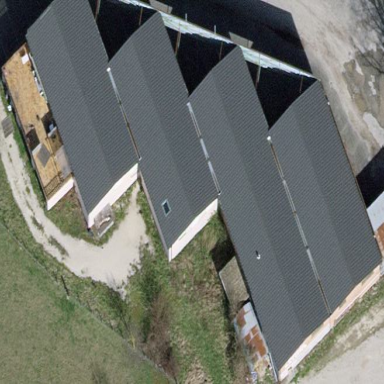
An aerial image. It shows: Building that houses furniture shop.